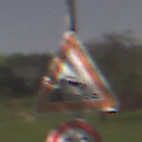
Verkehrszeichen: Ufer
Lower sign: Geschwindigkeit80
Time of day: Night
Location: Outdoor (Nature)
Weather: Clear
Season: NotSpecified
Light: Natural